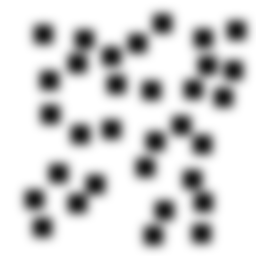
Squares: 32
Triangles: 0
Stars: 0
Total shapes: 32